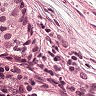
Metastatic tissue present: yes